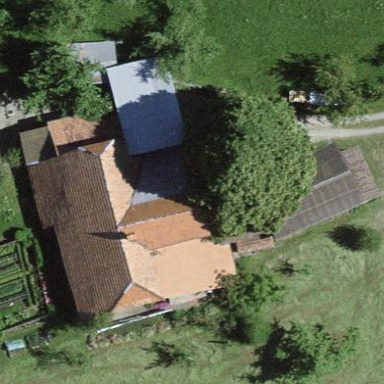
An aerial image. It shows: Farm building.